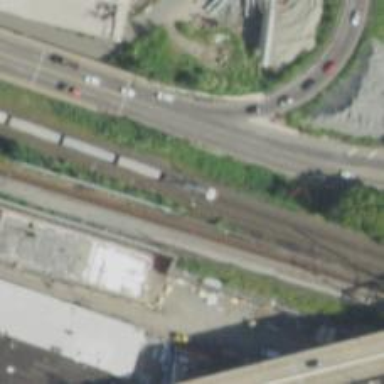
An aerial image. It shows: Abandoned railway.